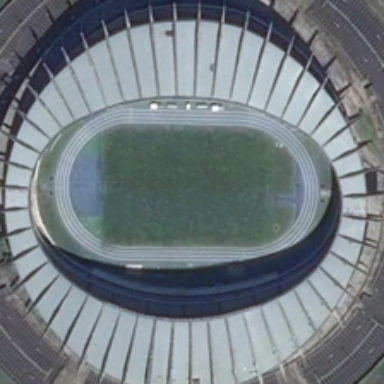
A playground is in the middle of a circle gray stadium .